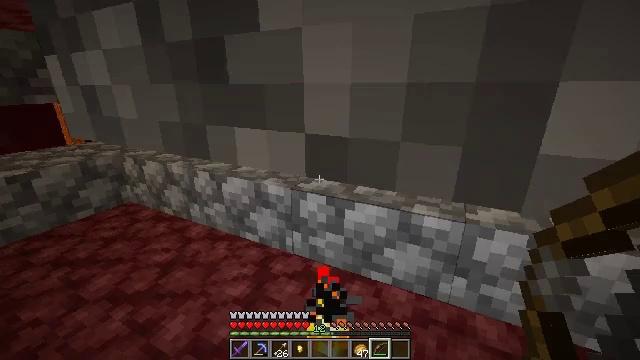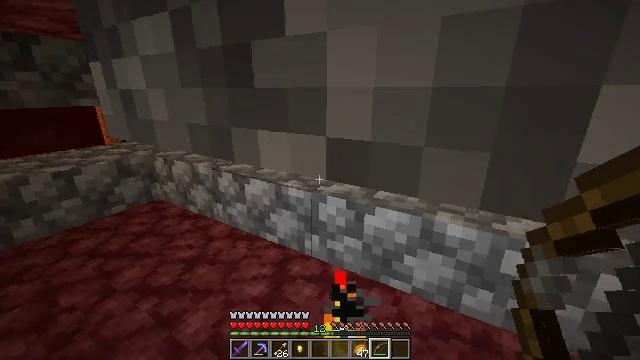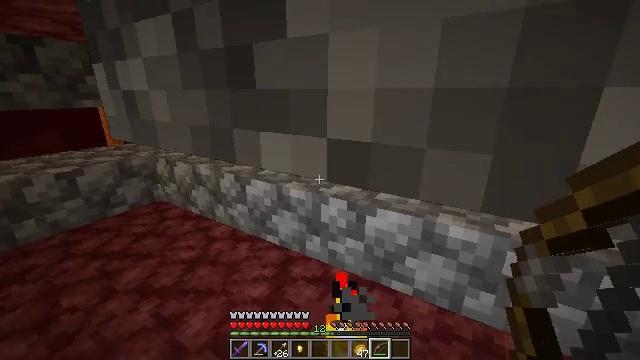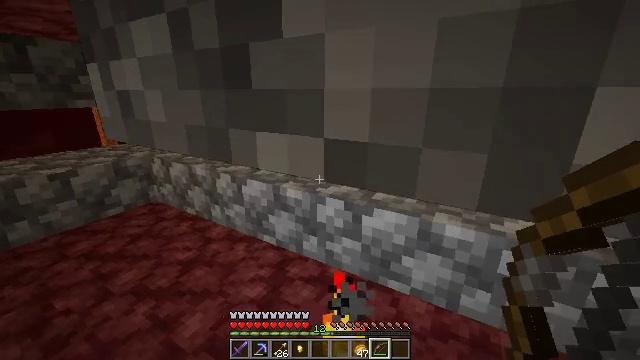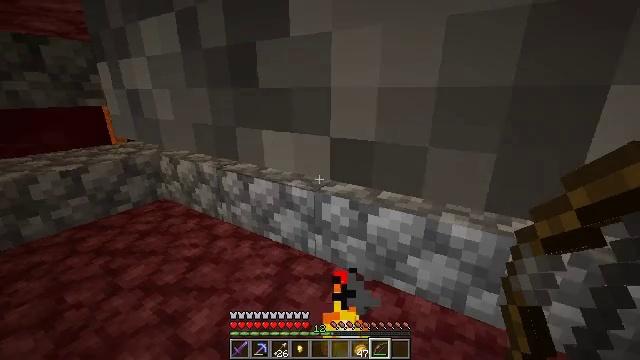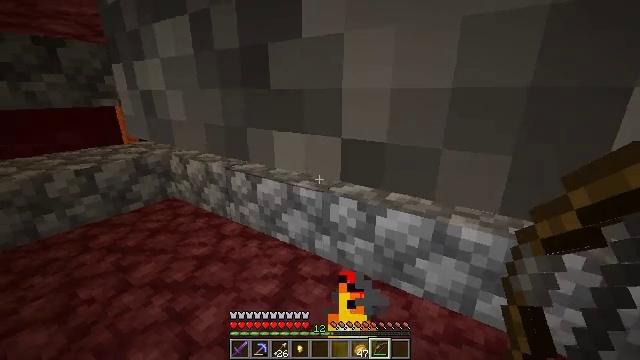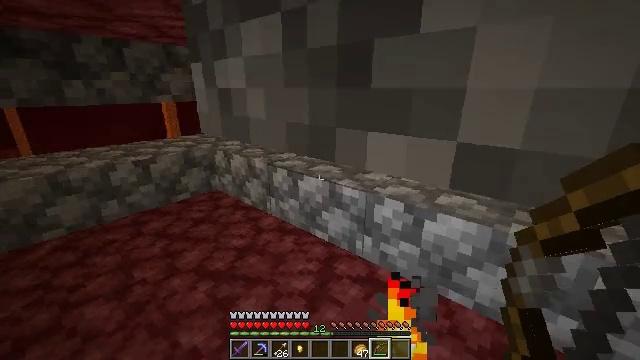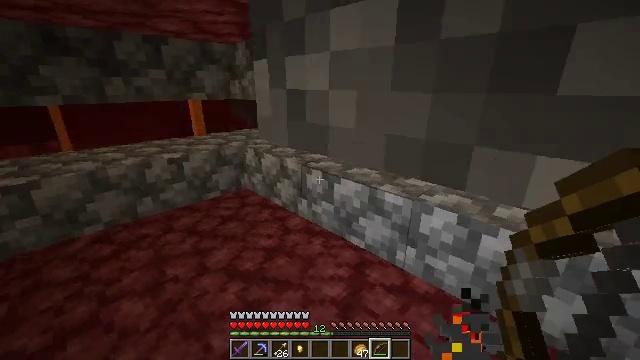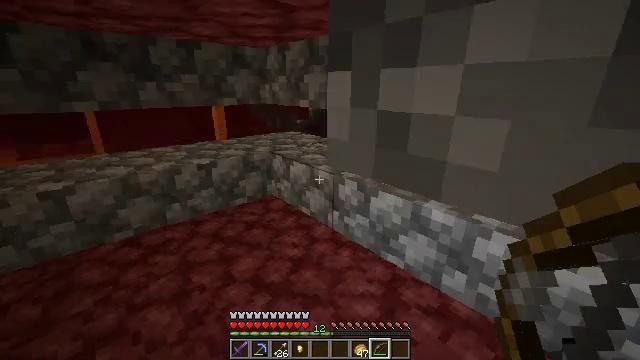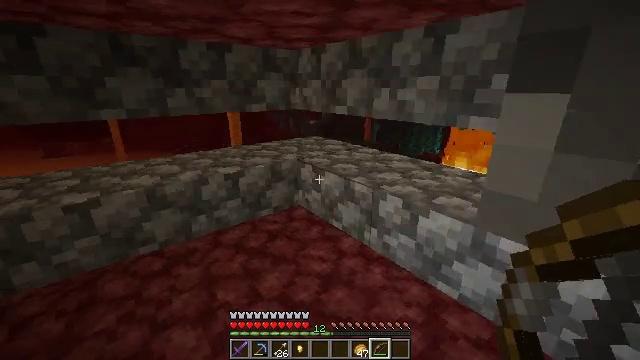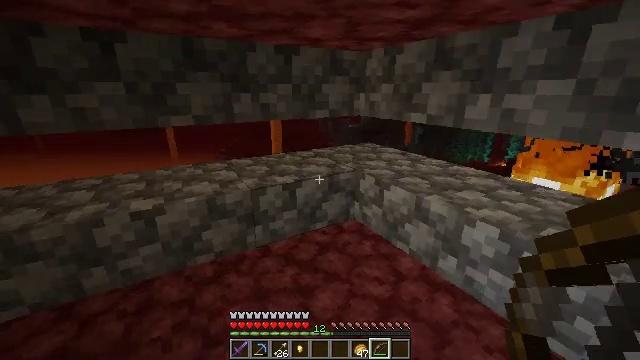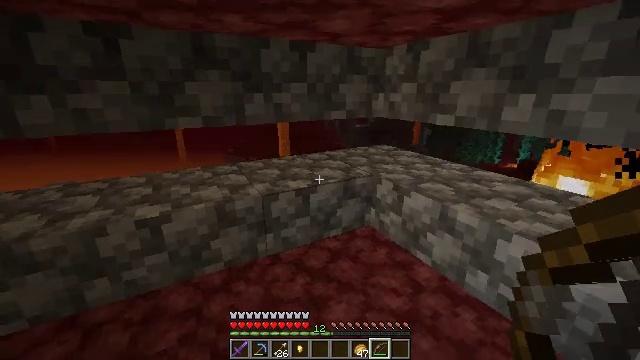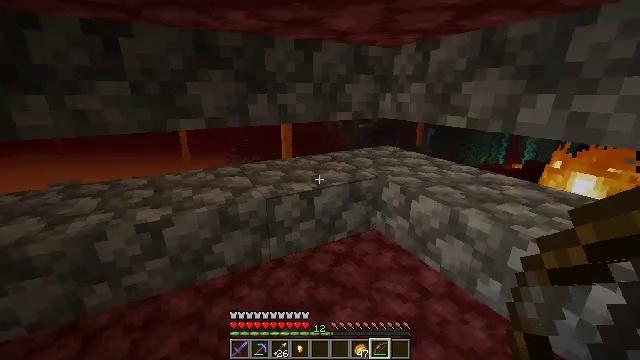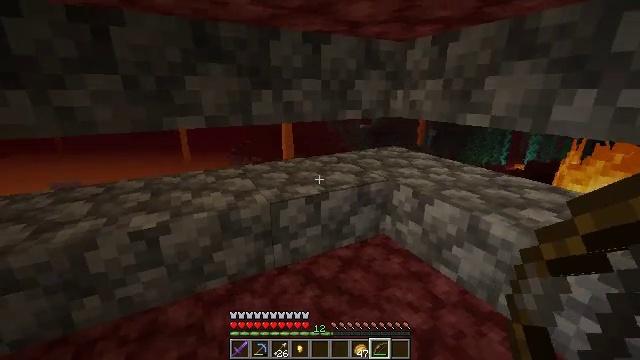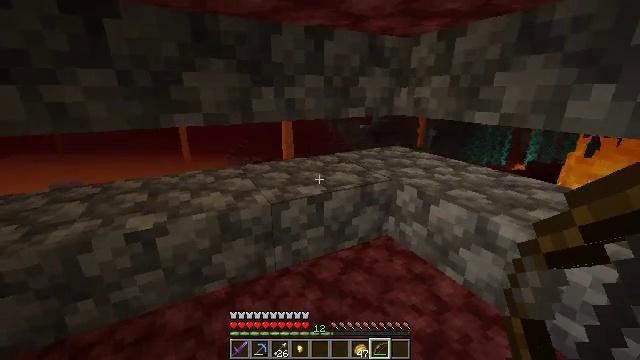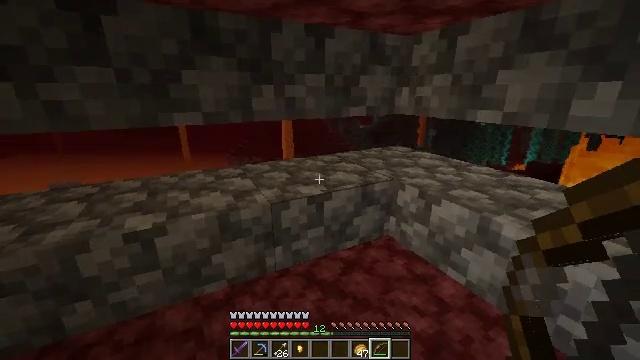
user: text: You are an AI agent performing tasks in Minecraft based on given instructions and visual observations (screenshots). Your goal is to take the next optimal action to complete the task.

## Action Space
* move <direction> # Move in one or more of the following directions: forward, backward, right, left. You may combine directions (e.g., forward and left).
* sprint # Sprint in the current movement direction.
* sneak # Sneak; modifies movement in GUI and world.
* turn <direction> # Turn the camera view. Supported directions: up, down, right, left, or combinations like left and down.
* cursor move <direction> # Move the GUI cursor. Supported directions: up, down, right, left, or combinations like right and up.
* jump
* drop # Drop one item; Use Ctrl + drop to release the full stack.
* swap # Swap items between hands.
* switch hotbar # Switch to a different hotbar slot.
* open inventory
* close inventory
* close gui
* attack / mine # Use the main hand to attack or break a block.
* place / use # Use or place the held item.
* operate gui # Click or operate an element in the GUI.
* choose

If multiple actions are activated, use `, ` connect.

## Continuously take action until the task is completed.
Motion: motion action
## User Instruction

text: Remove the cobblestone slab with a tool.
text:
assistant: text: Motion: turn left
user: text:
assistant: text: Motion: no_op
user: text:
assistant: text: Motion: no_op
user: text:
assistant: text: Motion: turn left
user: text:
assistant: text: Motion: move left, turn left
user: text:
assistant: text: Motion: move forward and move left, turn left
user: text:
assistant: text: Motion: move forward and move left, turn left
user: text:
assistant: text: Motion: move forward and move left, turn left
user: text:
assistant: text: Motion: move forward and move left, turn left
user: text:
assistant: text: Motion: move forward and move left, turn left
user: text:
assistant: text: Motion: move forward, turn left
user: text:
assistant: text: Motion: no_op
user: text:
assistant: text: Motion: no_op
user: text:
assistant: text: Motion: no_op
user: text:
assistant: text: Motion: no_op
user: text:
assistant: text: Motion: move forward
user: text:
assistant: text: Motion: move forward
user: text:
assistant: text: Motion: move forward
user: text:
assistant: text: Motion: move forward, turn left and down
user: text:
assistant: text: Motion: move forward, turn left and down
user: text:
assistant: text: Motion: turn left and down
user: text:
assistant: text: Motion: turn left
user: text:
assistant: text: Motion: no_op
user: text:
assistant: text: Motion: no_op
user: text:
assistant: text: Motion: no_op
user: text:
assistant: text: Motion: no_op
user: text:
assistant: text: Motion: no_op
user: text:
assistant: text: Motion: no_op
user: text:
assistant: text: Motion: no_op
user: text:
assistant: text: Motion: no_op